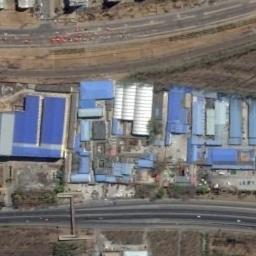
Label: industrial_area